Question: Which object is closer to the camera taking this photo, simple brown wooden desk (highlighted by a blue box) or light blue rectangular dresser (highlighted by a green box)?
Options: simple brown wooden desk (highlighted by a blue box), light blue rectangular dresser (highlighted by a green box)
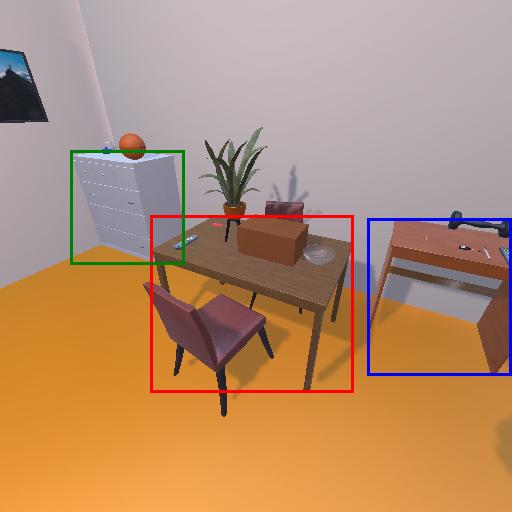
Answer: simple brown wooden desk (highlighted by a blue box)